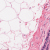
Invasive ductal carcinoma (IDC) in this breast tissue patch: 0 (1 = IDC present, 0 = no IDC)